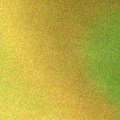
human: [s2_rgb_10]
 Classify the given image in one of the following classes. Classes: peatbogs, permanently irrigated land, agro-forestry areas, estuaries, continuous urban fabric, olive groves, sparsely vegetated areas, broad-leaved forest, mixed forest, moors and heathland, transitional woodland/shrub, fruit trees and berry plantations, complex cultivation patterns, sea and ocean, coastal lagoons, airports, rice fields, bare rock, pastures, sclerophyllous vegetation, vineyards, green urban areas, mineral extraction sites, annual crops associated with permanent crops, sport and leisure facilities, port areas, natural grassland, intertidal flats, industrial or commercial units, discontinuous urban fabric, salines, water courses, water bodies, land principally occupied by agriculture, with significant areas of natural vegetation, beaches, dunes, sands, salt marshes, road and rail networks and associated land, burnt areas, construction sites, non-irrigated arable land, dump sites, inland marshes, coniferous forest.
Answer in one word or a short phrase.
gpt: coastal lagoons